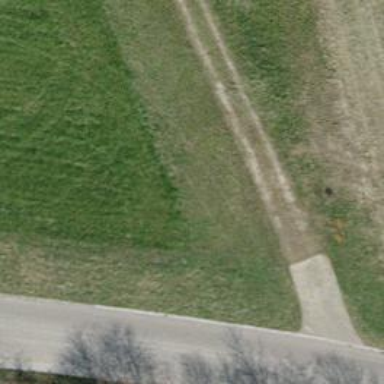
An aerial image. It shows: Pipeline marker.